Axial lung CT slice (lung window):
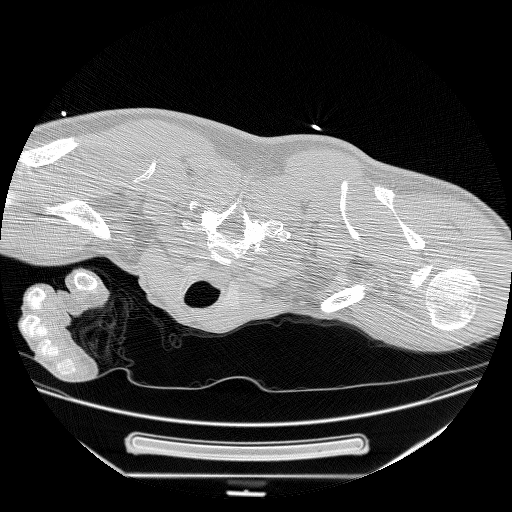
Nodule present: no